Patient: sex M, age 61
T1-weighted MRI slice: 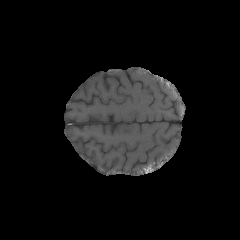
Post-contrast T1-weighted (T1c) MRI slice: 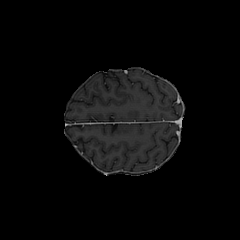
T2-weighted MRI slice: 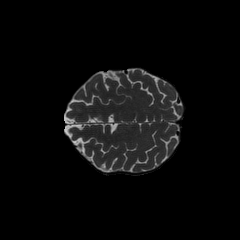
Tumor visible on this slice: no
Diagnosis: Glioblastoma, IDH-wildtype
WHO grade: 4